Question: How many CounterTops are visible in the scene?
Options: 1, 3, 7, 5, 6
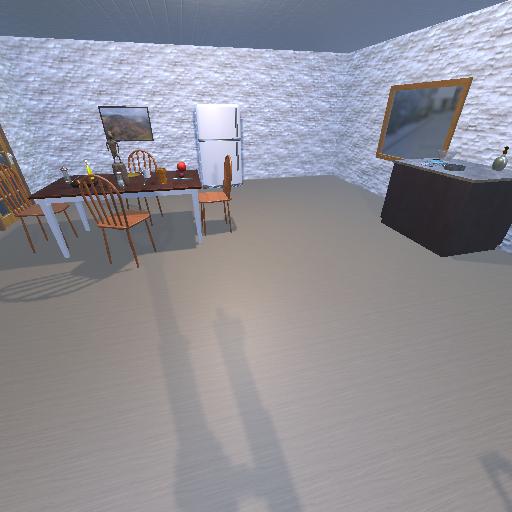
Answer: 1